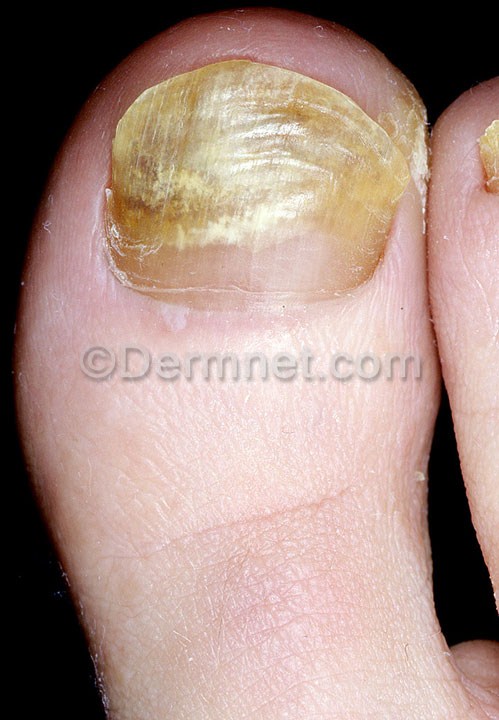
Disease: Nail Fungus and other Nail Disease